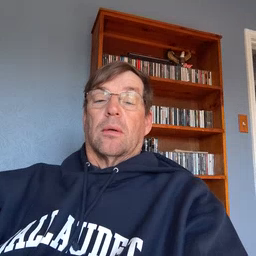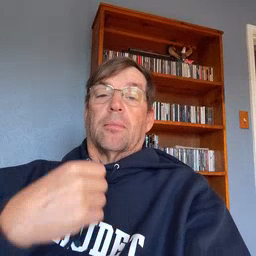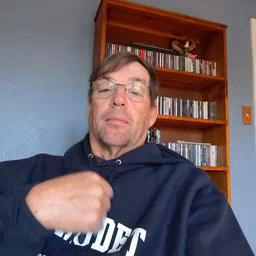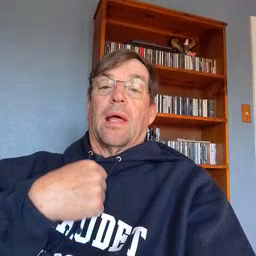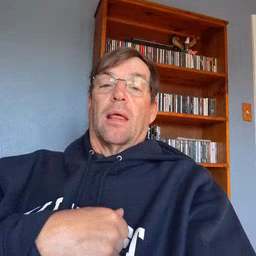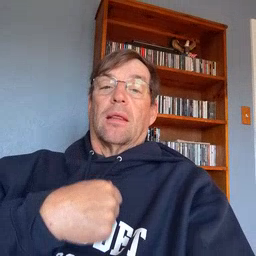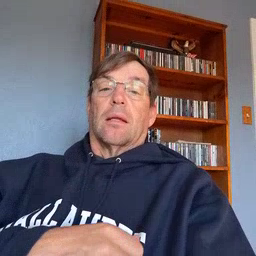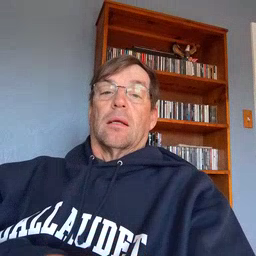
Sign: bath